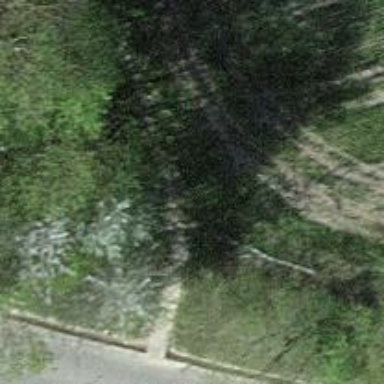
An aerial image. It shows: Unpaved path.